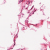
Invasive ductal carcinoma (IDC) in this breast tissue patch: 0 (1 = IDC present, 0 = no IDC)